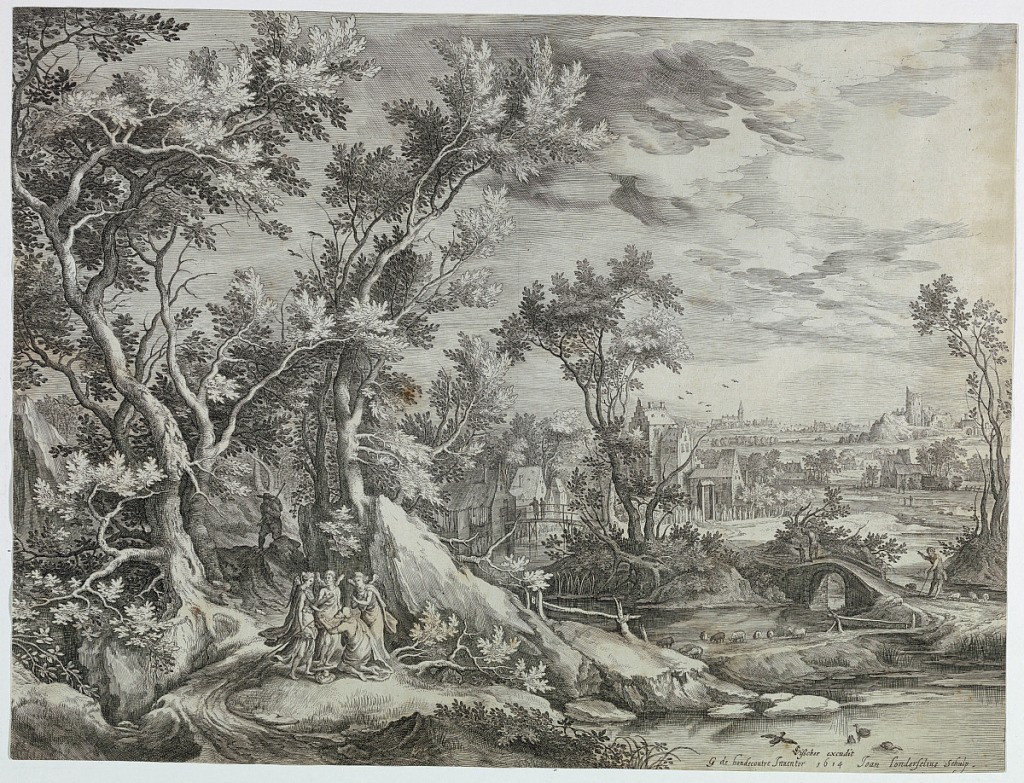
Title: Landscape with Abraham and the Three Angels
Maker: Johannes van Londerseel, Flemish, ca. 1570 - ca. 1624
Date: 1614
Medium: Engraved on white paper
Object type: Print
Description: Landscape with threes and a roat at right. Kneeling Abraham and three angels on it. Left mid-distance several houses; a church and ruins of a castle at horizon.